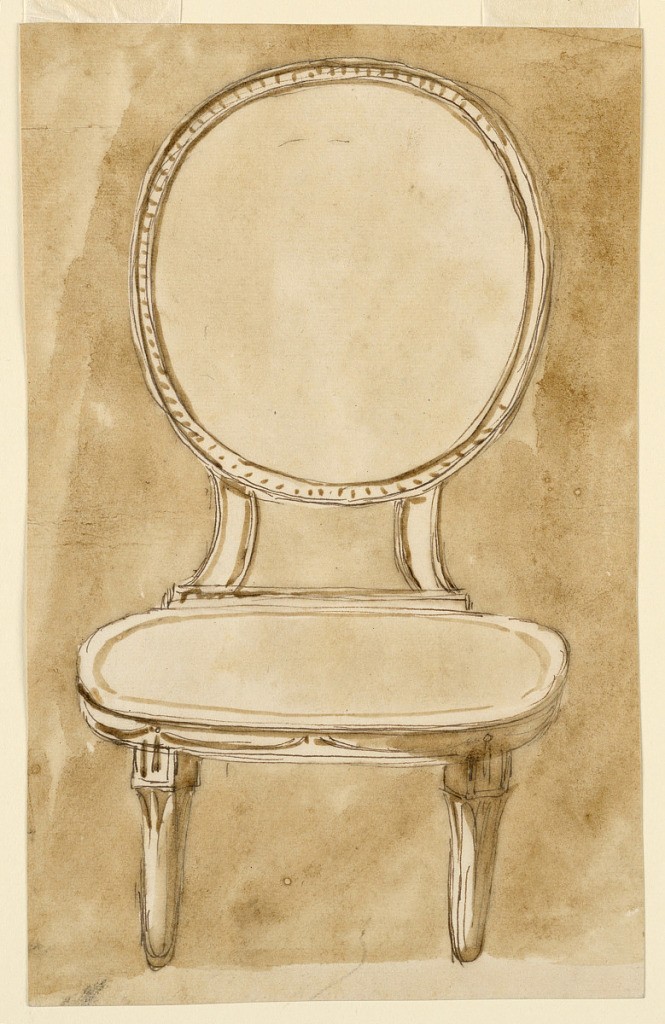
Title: Chair
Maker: Giuseppe Barberi, Italian, 1746–1809
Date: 1780–90
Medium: Pen and brown ink, brush and brown wash, graphite, on off-white laid paper
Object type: Drawing
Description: Frontal view of a side chair with an oval back connected to an oval seat with addorsed C-curves, and standing on tapered legs.